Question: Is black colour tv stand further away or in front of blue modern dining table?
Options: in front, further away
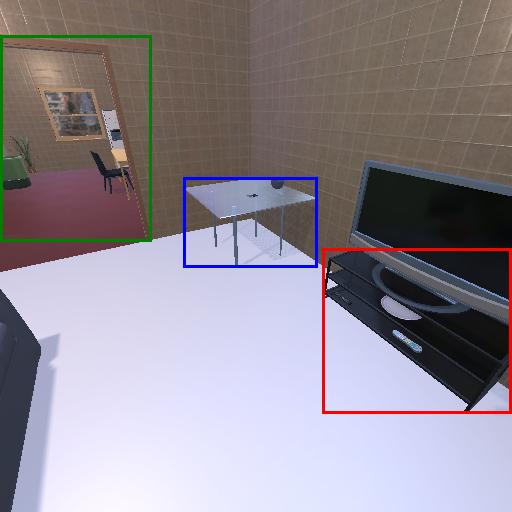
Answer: in front